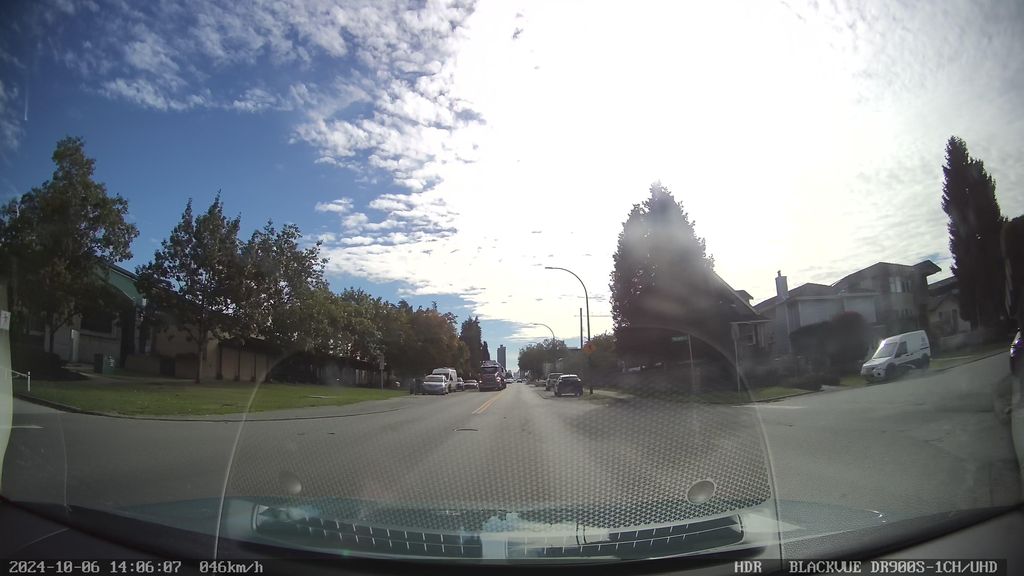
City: vancouver